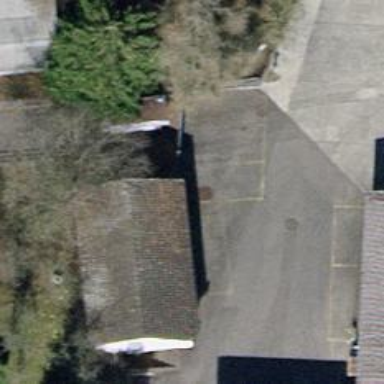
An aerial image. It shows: Gate.